Current action and preconditions to check: trajectory_clear

Your task: For each precondition in the list above, predict whether it will hold at this action.

Consider the current scene as observed from the mobile robot's camera, and analyze the predicted future states of all dynamic agents (e.g., people, animals, vehicles, or any moving entities) within the NEXT SECOND.

IMPORTANT: Only answer "very likely" if you are absolutely certain—based on strong, clear evidence—that a dynamic agent will violate the precondition in the predicted future state. Do NOT answer "very likely" for unlikely, ambiguous, or low-probability risks.

Ask yourself for each precondition: Is there a high probability, with clear and convincing evidence, that the predicted future states of any dynamic agent will interfere with the predicted future state of the currently executing action within the NEXT SECOND, causing that precondition to fail?

Assess the risk level based on these predictions. Use "likely" or "very likely" if motions create a clear risk of interference.

Use "neutral" or "improbable" if agents are nearby but their predicted paths are clearly diverging or non-conflicting.

Failure Risk Categories: "very improbable", "improbable", "neutral", "likely", "very likely"

Answer Format: Output ONLY the probability_of_failure value from these categories: "very improbable", "improbable", "neutral", "likely", "very likely"

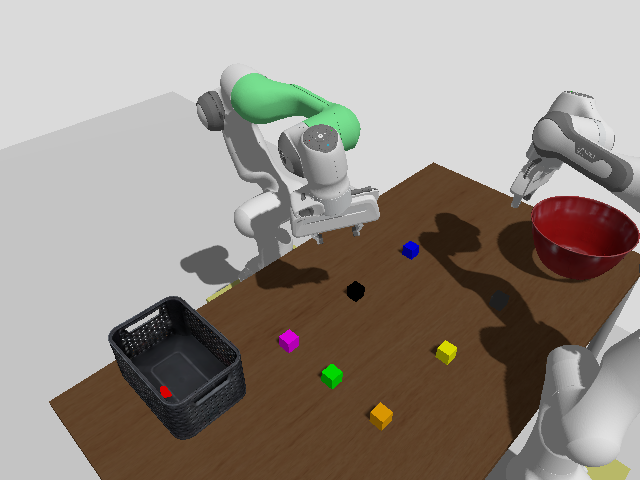

Answer: very improbable